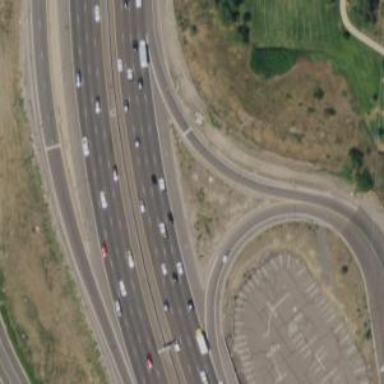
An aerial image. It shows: Asphalt motorway link.